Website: macys
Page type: account-selection
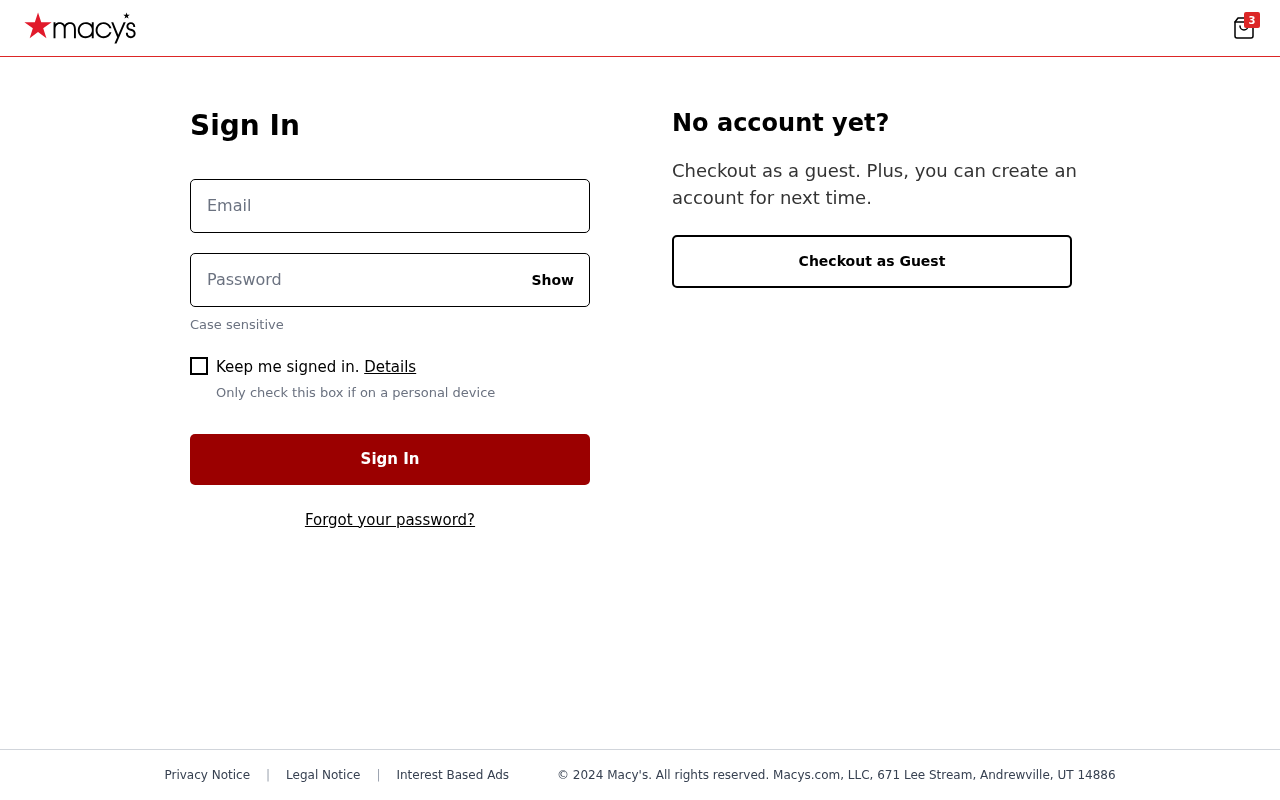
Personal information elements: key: PII_LOGIN_USERNAME
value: lawrence.price
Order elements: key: ORDER_NUM_ITEMS
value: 3